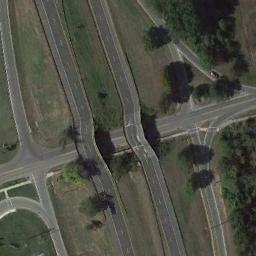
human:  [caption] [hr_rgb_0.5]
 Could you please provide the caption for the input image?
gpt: There are many roads of different lengths under the overpass .

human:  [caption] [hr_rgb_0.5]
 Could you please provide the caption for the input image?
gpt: The cross-line overpass is over the roads on the green space .

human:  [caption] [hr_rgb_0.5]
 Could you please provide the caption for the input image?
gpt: The overpass is on the grass next to some trees .

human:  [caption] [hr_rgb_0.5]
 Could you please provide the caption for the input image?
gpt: An overpass is above the road .

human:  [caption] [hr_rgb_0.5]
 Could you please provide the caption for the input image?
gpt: There are green lawns and some trees beside the overpass .